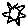
Label: sun